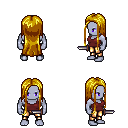
a pixel art fantasy rpg character, male body template, dark elf, purple skin, maroon pirate shirt, gold greaves, blonde extra-long hairstyle, dagger, four views (front, back, left, right), 2x2 character sprite sheet, small pixel art, hard edges, no anti-aliasing